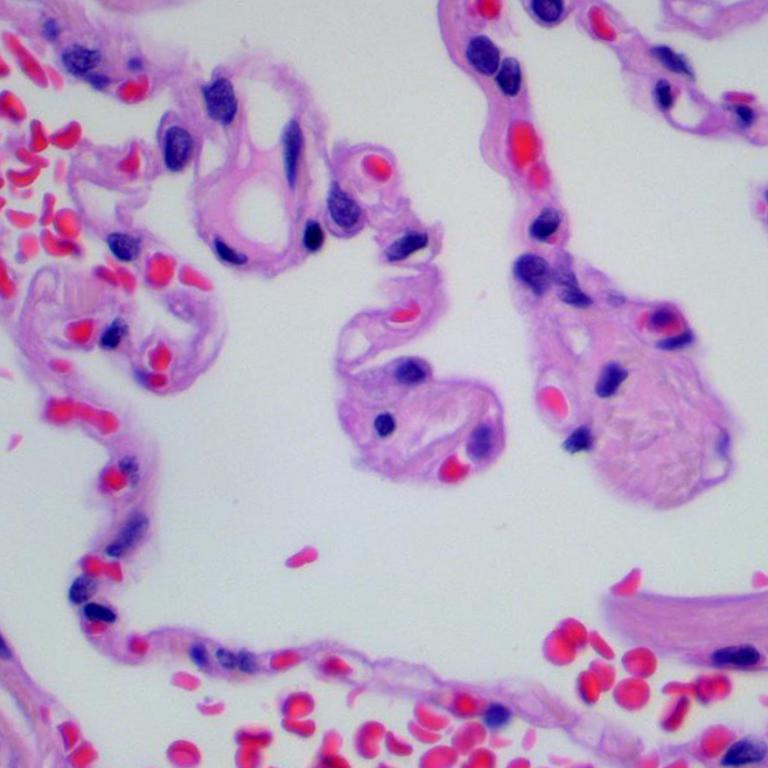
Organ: lung
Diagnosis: benign